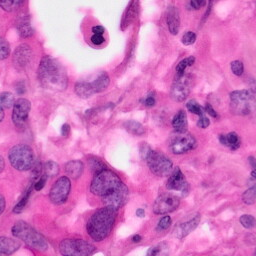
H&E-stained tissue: Pancreatic